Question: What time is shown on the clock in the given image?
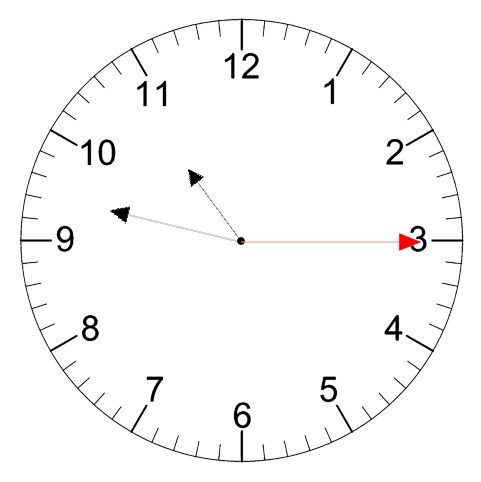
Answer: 10:47:15